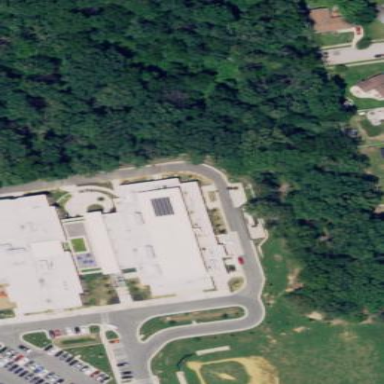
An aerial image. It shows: School building.